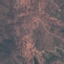
Land use / land cover class: HerbaceousVegetation